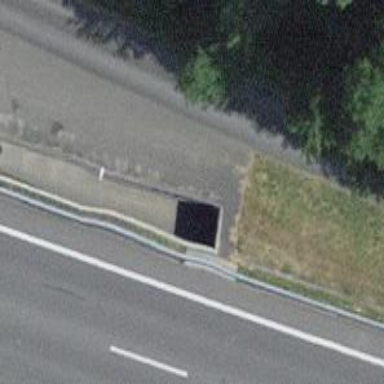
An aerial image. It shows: Tunnel for cyclists along cycleway.